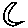
Label: moon